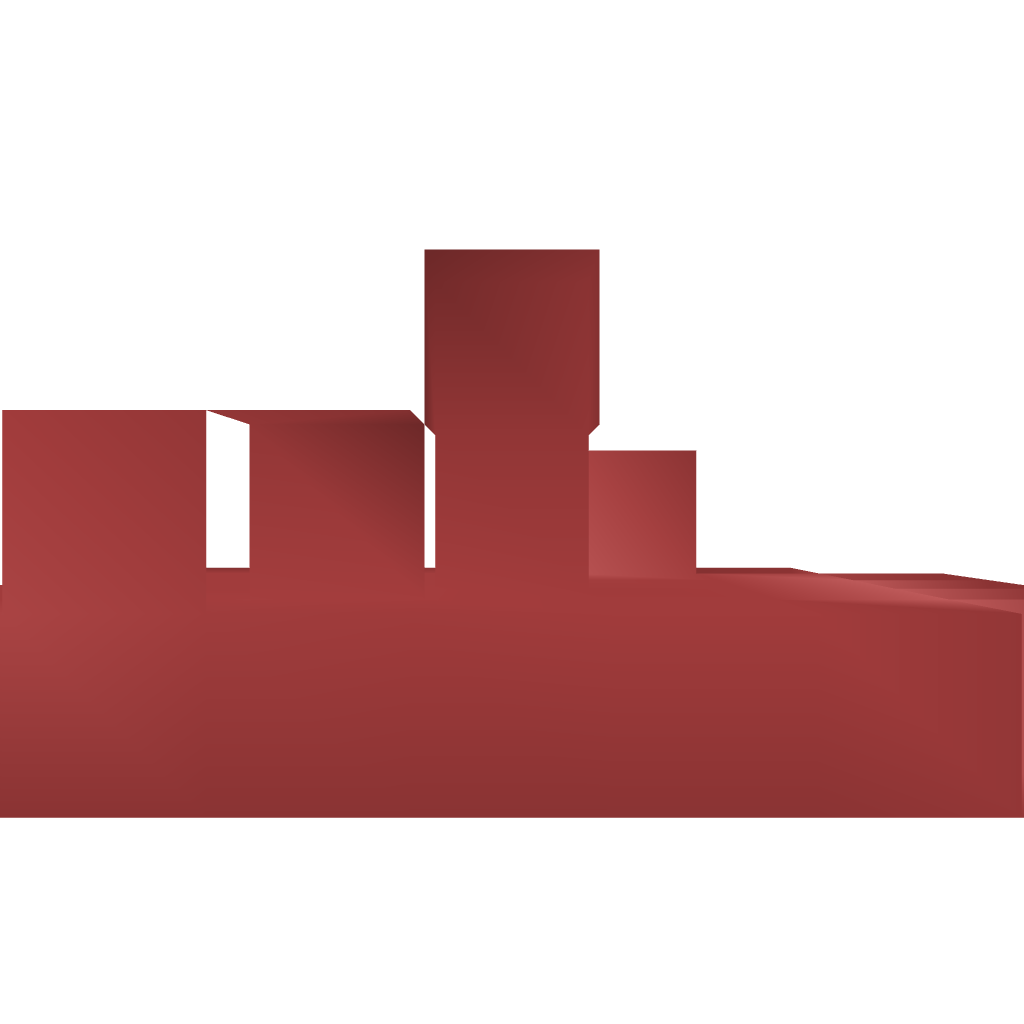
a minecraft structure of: No Daylight Device bad low quality